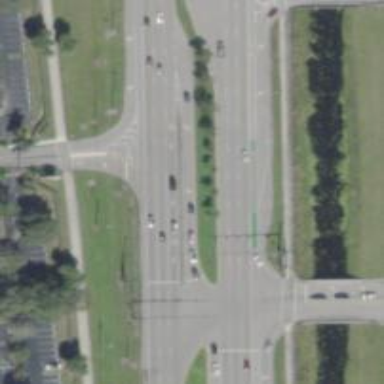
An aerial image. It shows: Primary link highway.